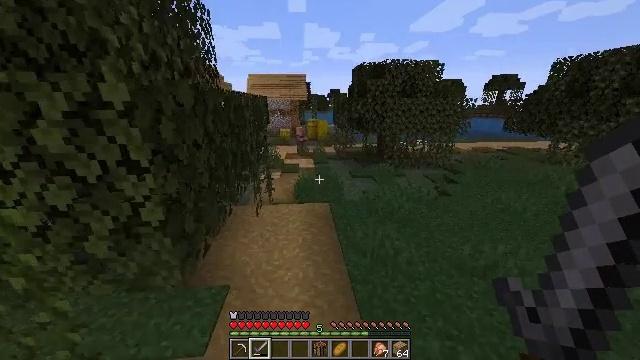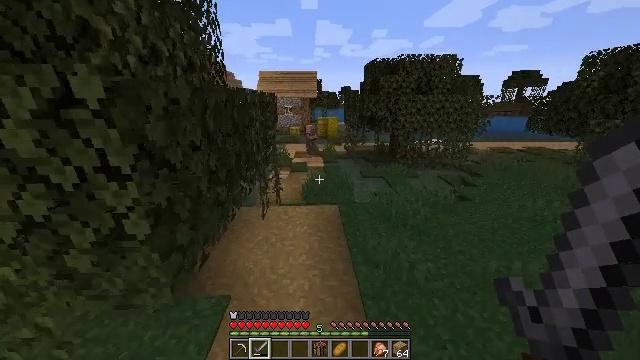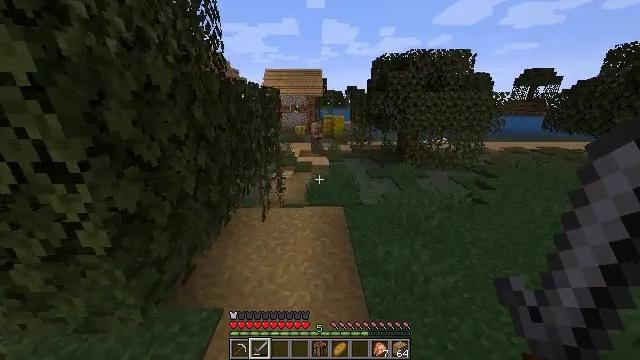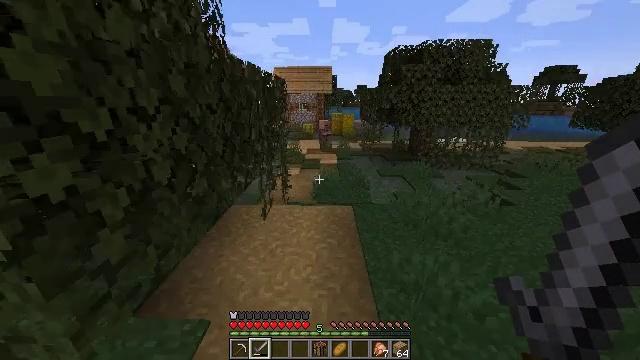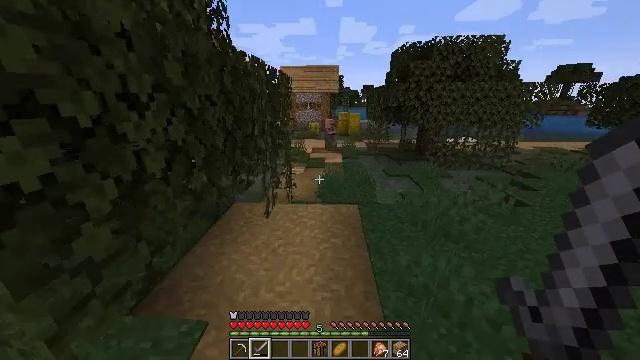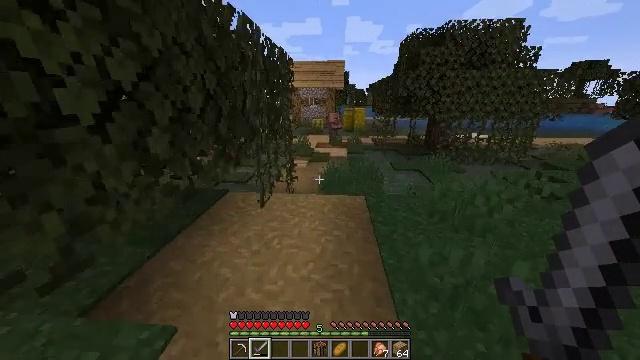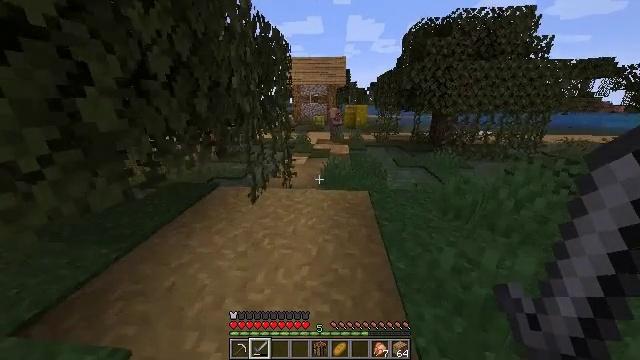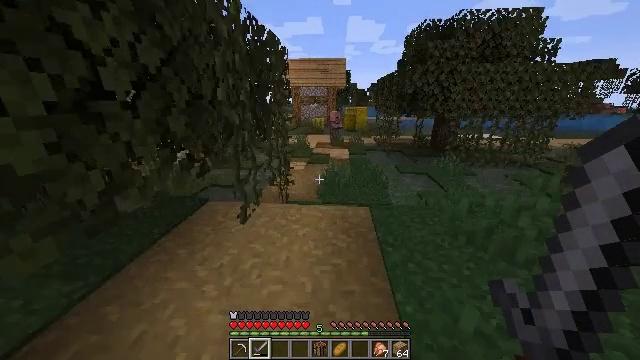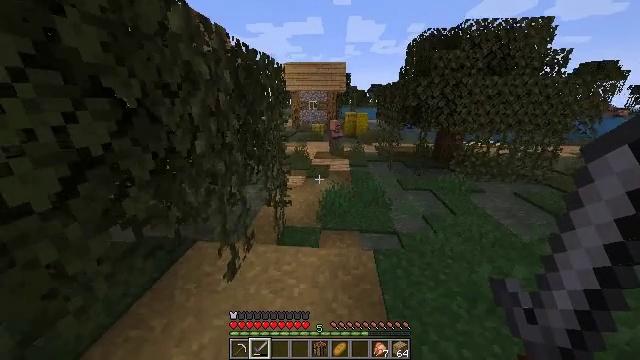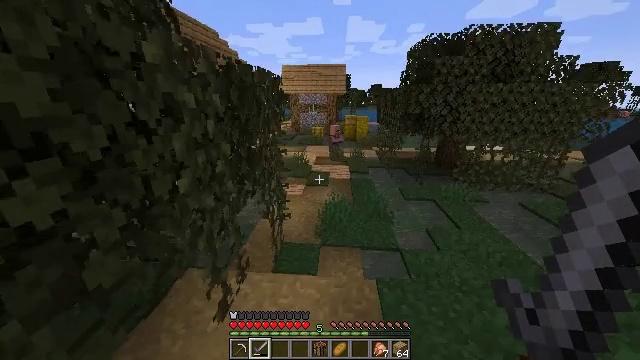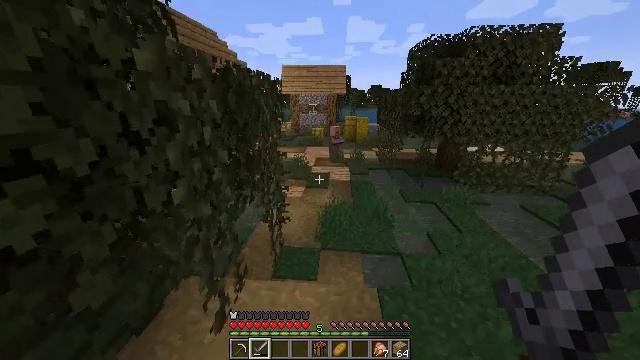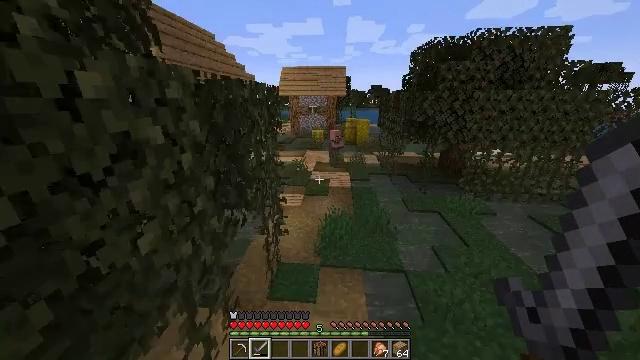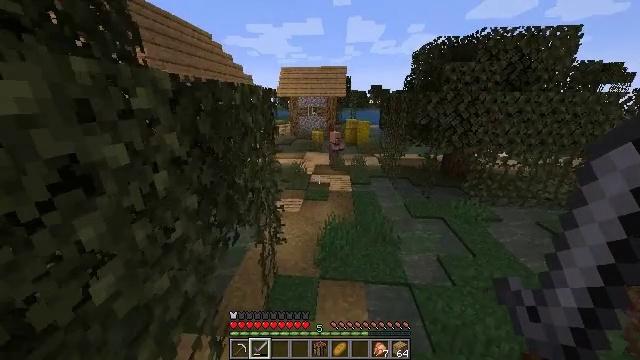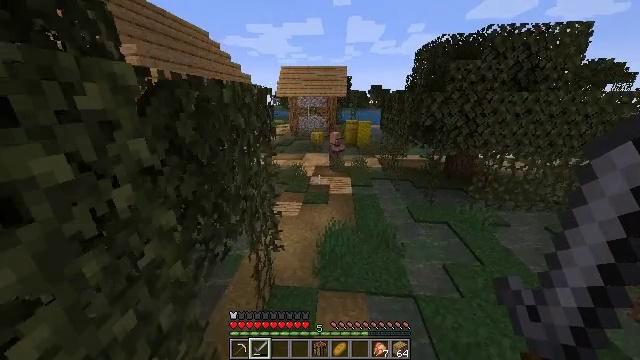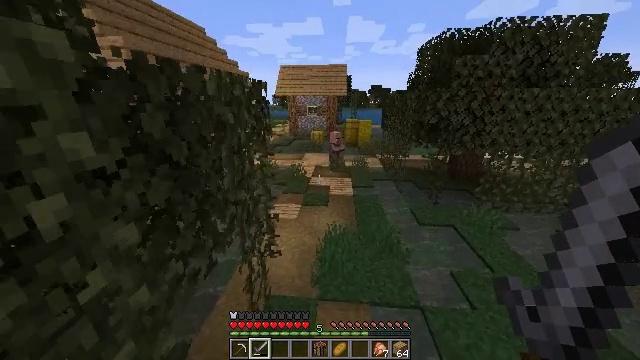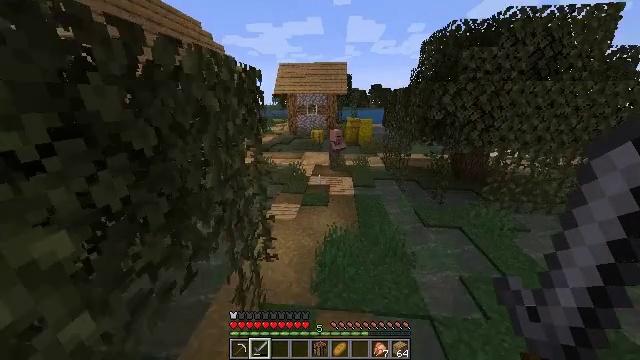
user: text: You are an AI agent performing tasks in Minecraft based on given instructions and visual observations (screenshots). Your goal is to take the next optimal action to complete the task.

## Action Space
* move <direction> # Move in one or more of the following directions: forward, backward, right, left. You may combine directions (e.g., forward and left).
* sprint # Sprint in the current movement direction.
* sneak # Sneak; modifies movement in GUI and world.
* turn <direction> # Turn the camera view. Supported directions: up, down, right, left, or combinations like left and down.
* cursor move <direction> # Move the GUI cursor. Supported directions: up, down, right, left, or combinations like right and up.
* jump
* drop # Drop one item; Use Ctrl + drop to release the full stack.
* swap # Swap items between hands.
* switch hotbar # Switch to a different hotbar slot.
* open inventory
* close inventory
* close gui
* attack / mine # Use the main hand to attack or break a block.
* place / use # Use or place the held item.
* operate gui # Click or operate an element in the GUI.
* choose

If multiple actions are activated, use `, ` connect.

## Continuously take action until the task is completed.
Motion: motion action
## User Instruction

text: Hunt a chicken.
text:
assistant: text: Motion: move forward, sprint, turn left, jump
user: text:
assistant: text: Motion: move forward, sprint, turn left, jump
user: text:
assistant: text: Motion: move forward, sprint, turn left, jump
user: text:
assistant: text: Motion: move forward, sprint, turn left, jump
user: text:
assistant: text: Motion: move forward, sprint, turn left, jump
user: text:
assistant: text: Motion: move forward, sprint, jump
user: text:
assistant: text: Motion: move forward, sprint, jump
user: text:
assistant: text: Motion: move forward, sprint, jump
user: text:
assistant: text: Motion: move forward, sprint, jump
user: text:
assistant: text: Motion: move forward, sprint, jump
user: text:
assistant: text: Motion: move forward, sprint, jump
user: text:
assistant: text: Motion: move forward, sprint, jump
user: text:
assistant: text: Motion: move forward, sprint, jump
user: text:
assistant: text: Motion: move forward, sprint, jump
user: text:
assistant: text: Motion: move forward, sprint, jump
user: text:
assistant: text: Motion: move forward, sprint, jump
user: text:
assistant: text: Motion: move forward, sprint, jump
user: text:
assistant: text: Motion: move forward, sprint, jump
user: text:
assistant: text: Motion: move forward, sprint, jump
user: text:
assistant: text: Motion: move forward, sprint, jump
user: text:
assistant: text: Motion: move forward, sprint, jump
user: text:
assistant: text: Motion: move forward, sprint, jump
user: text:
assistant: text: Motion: move forward, sprint, jump
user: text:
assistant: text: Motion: move forward, sprint, turn left, jump
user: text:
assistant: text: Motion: move forward, sprint, turn left, jump
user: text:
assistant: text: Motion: move forward, sprint, turn left
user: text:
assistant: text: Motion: move forward, sprint, turn left
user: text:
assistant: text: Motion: move forward, sprint, turn left
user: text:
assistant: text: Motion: move forward, sprint, turn left
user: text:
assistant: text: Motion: move forward, sprint, turn left